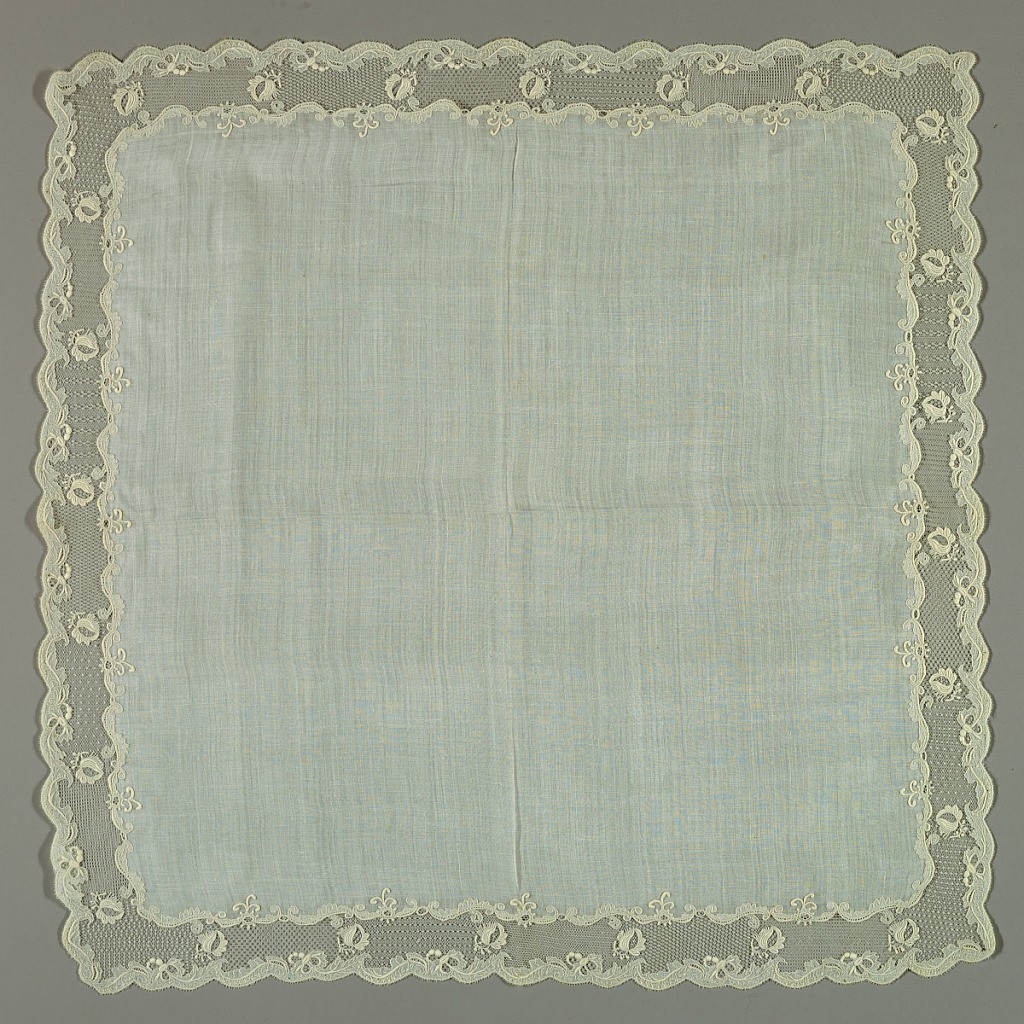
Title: Sampler
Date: early 19th century
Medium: cotton, linen Technique: plain weave bobbin lace
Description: Plain white square with lace border with different mesh ground every three inches.